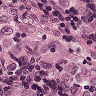
Metastatic tissue present: yes